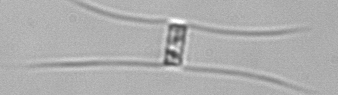
Label: Chaetoceros_similis